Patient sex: F
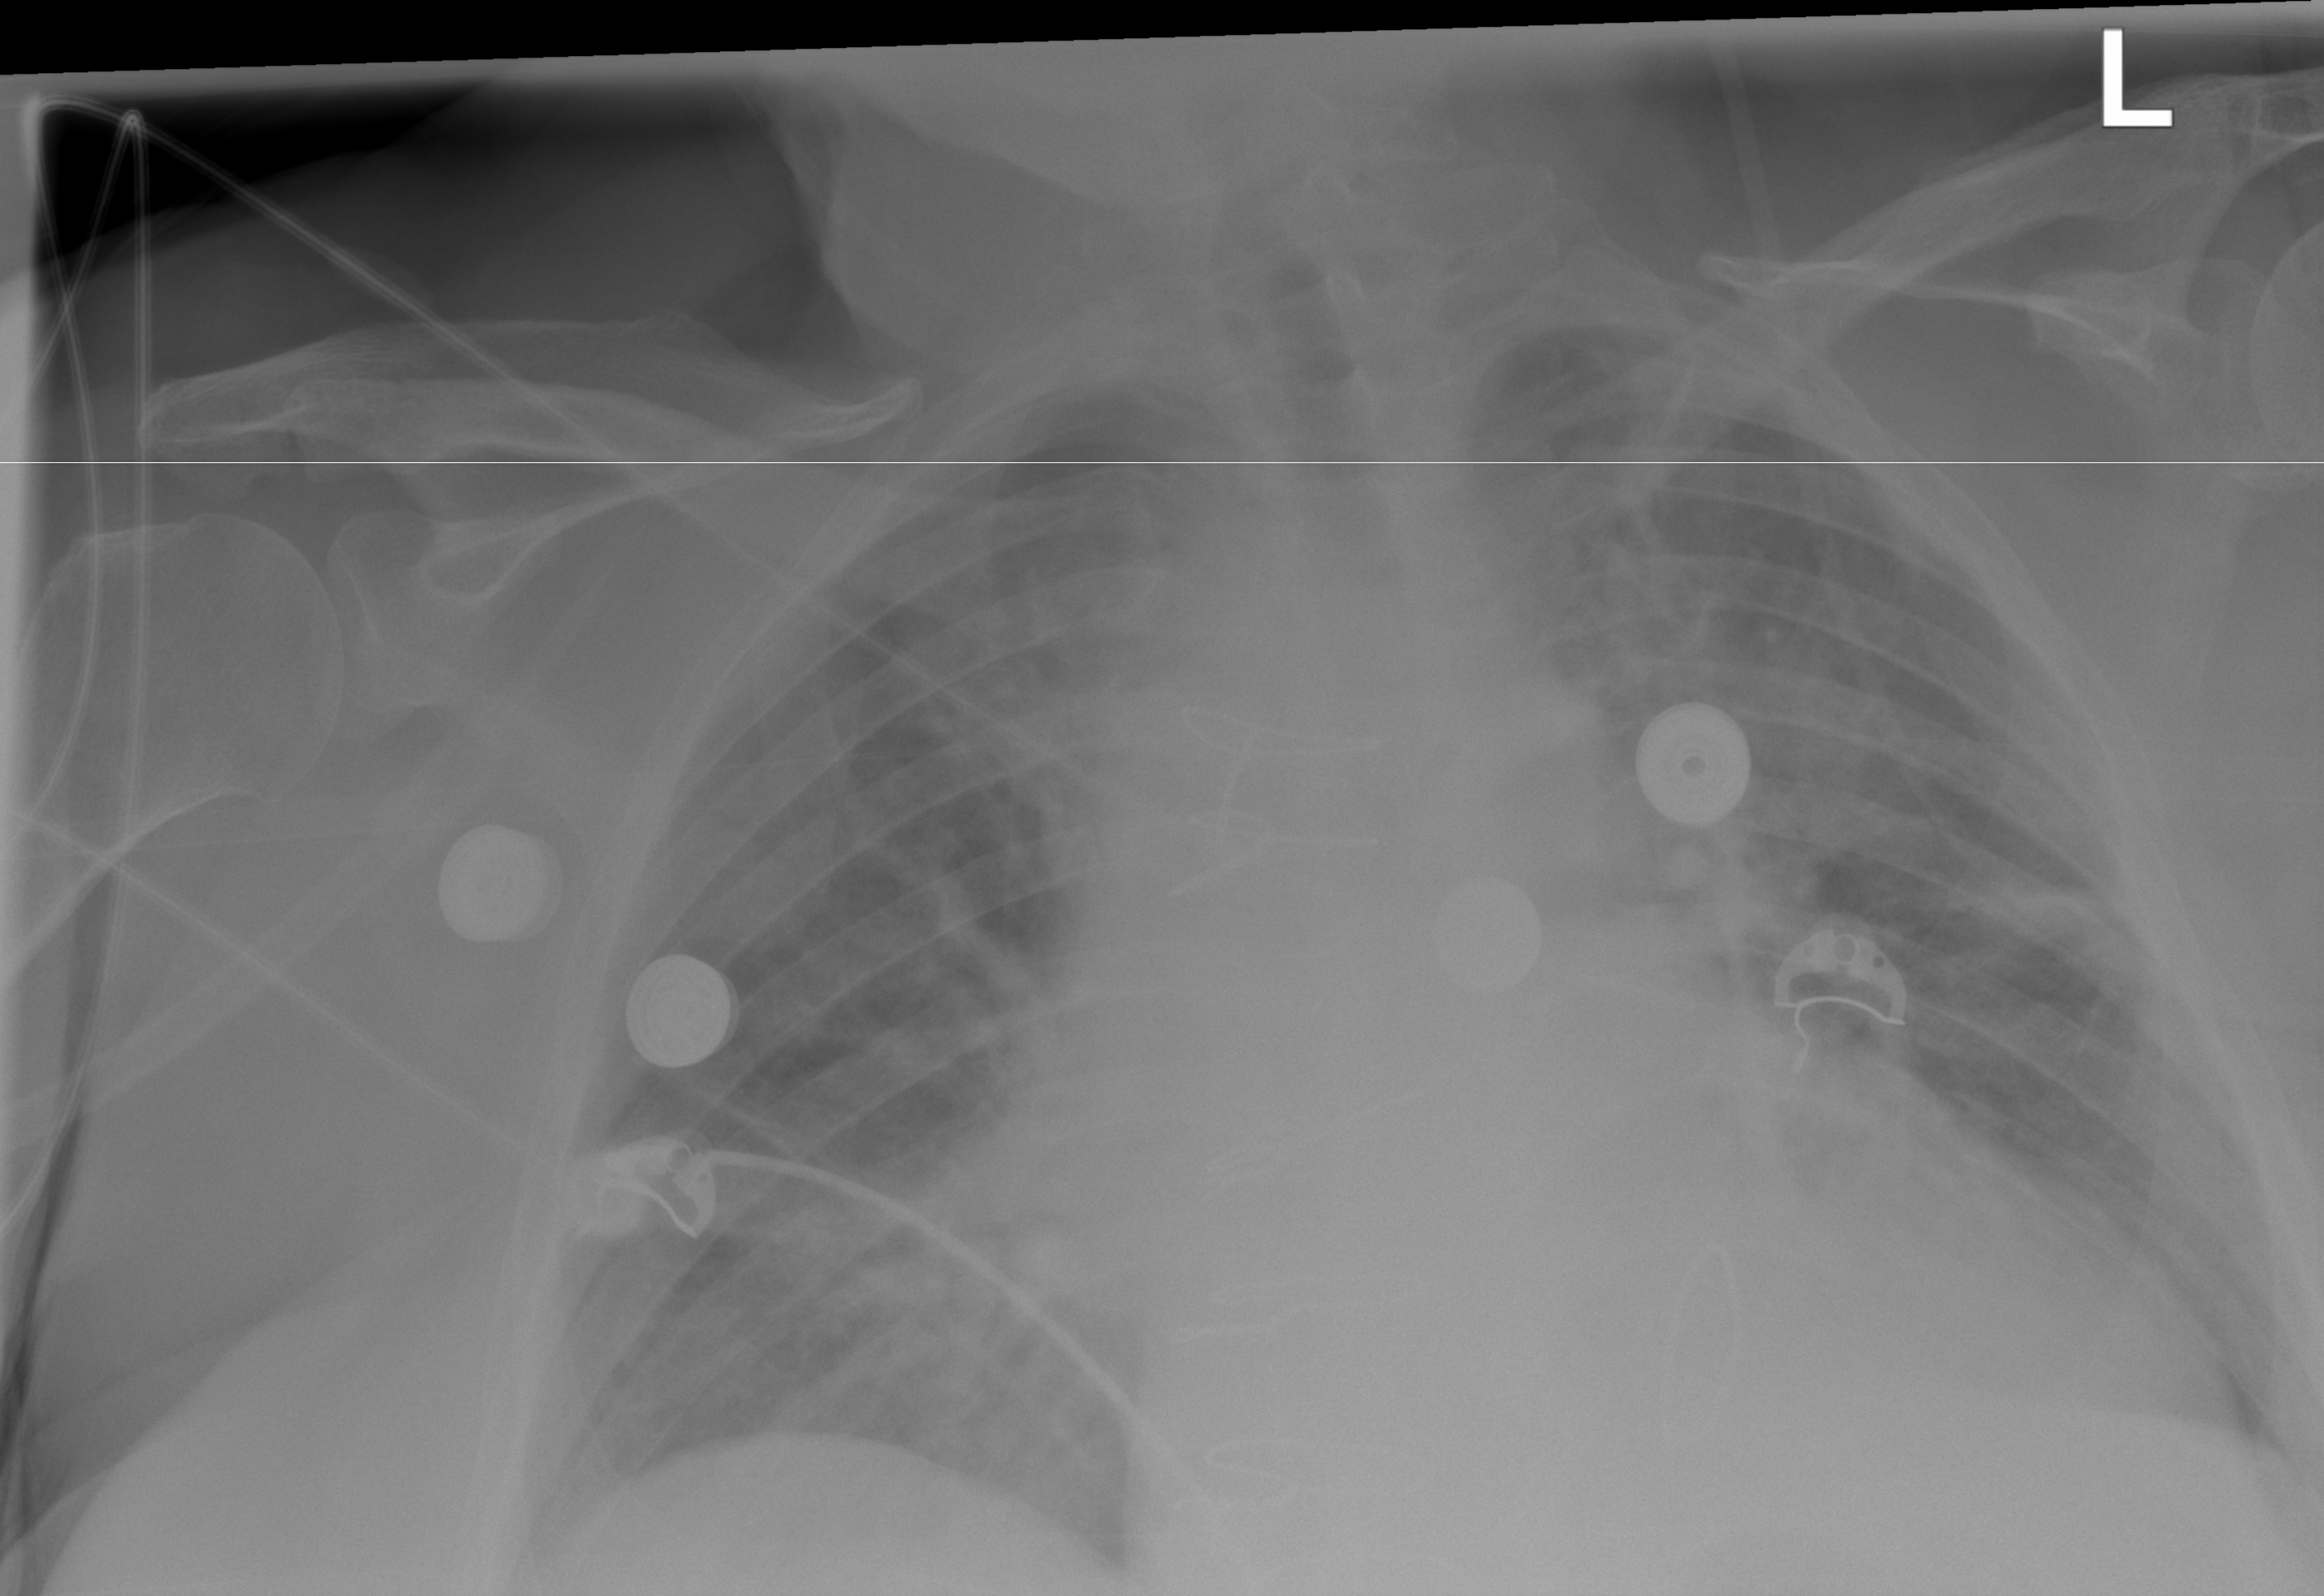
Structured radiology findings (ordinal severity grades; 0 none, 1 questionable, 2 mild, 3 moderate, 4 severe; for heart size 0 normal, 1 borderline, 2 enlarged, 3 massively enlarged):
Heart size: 2
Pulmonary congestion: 0
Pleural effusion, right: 0
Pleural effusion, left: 0
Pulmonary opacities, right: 0
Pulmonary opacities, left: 0
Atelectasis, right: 2
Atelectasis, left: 2